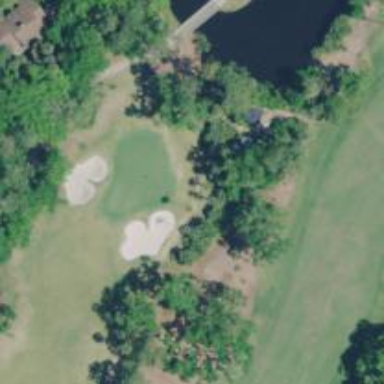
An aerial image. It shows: Golf hole.